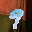
Label: 9